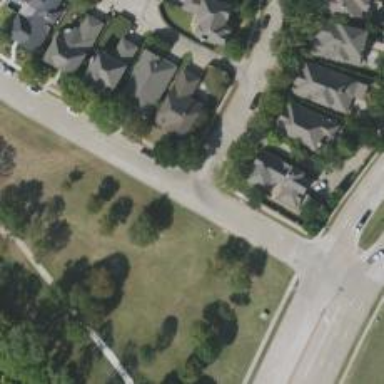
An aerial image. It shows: Tertiary road with sidewalk on the left.